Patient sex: M
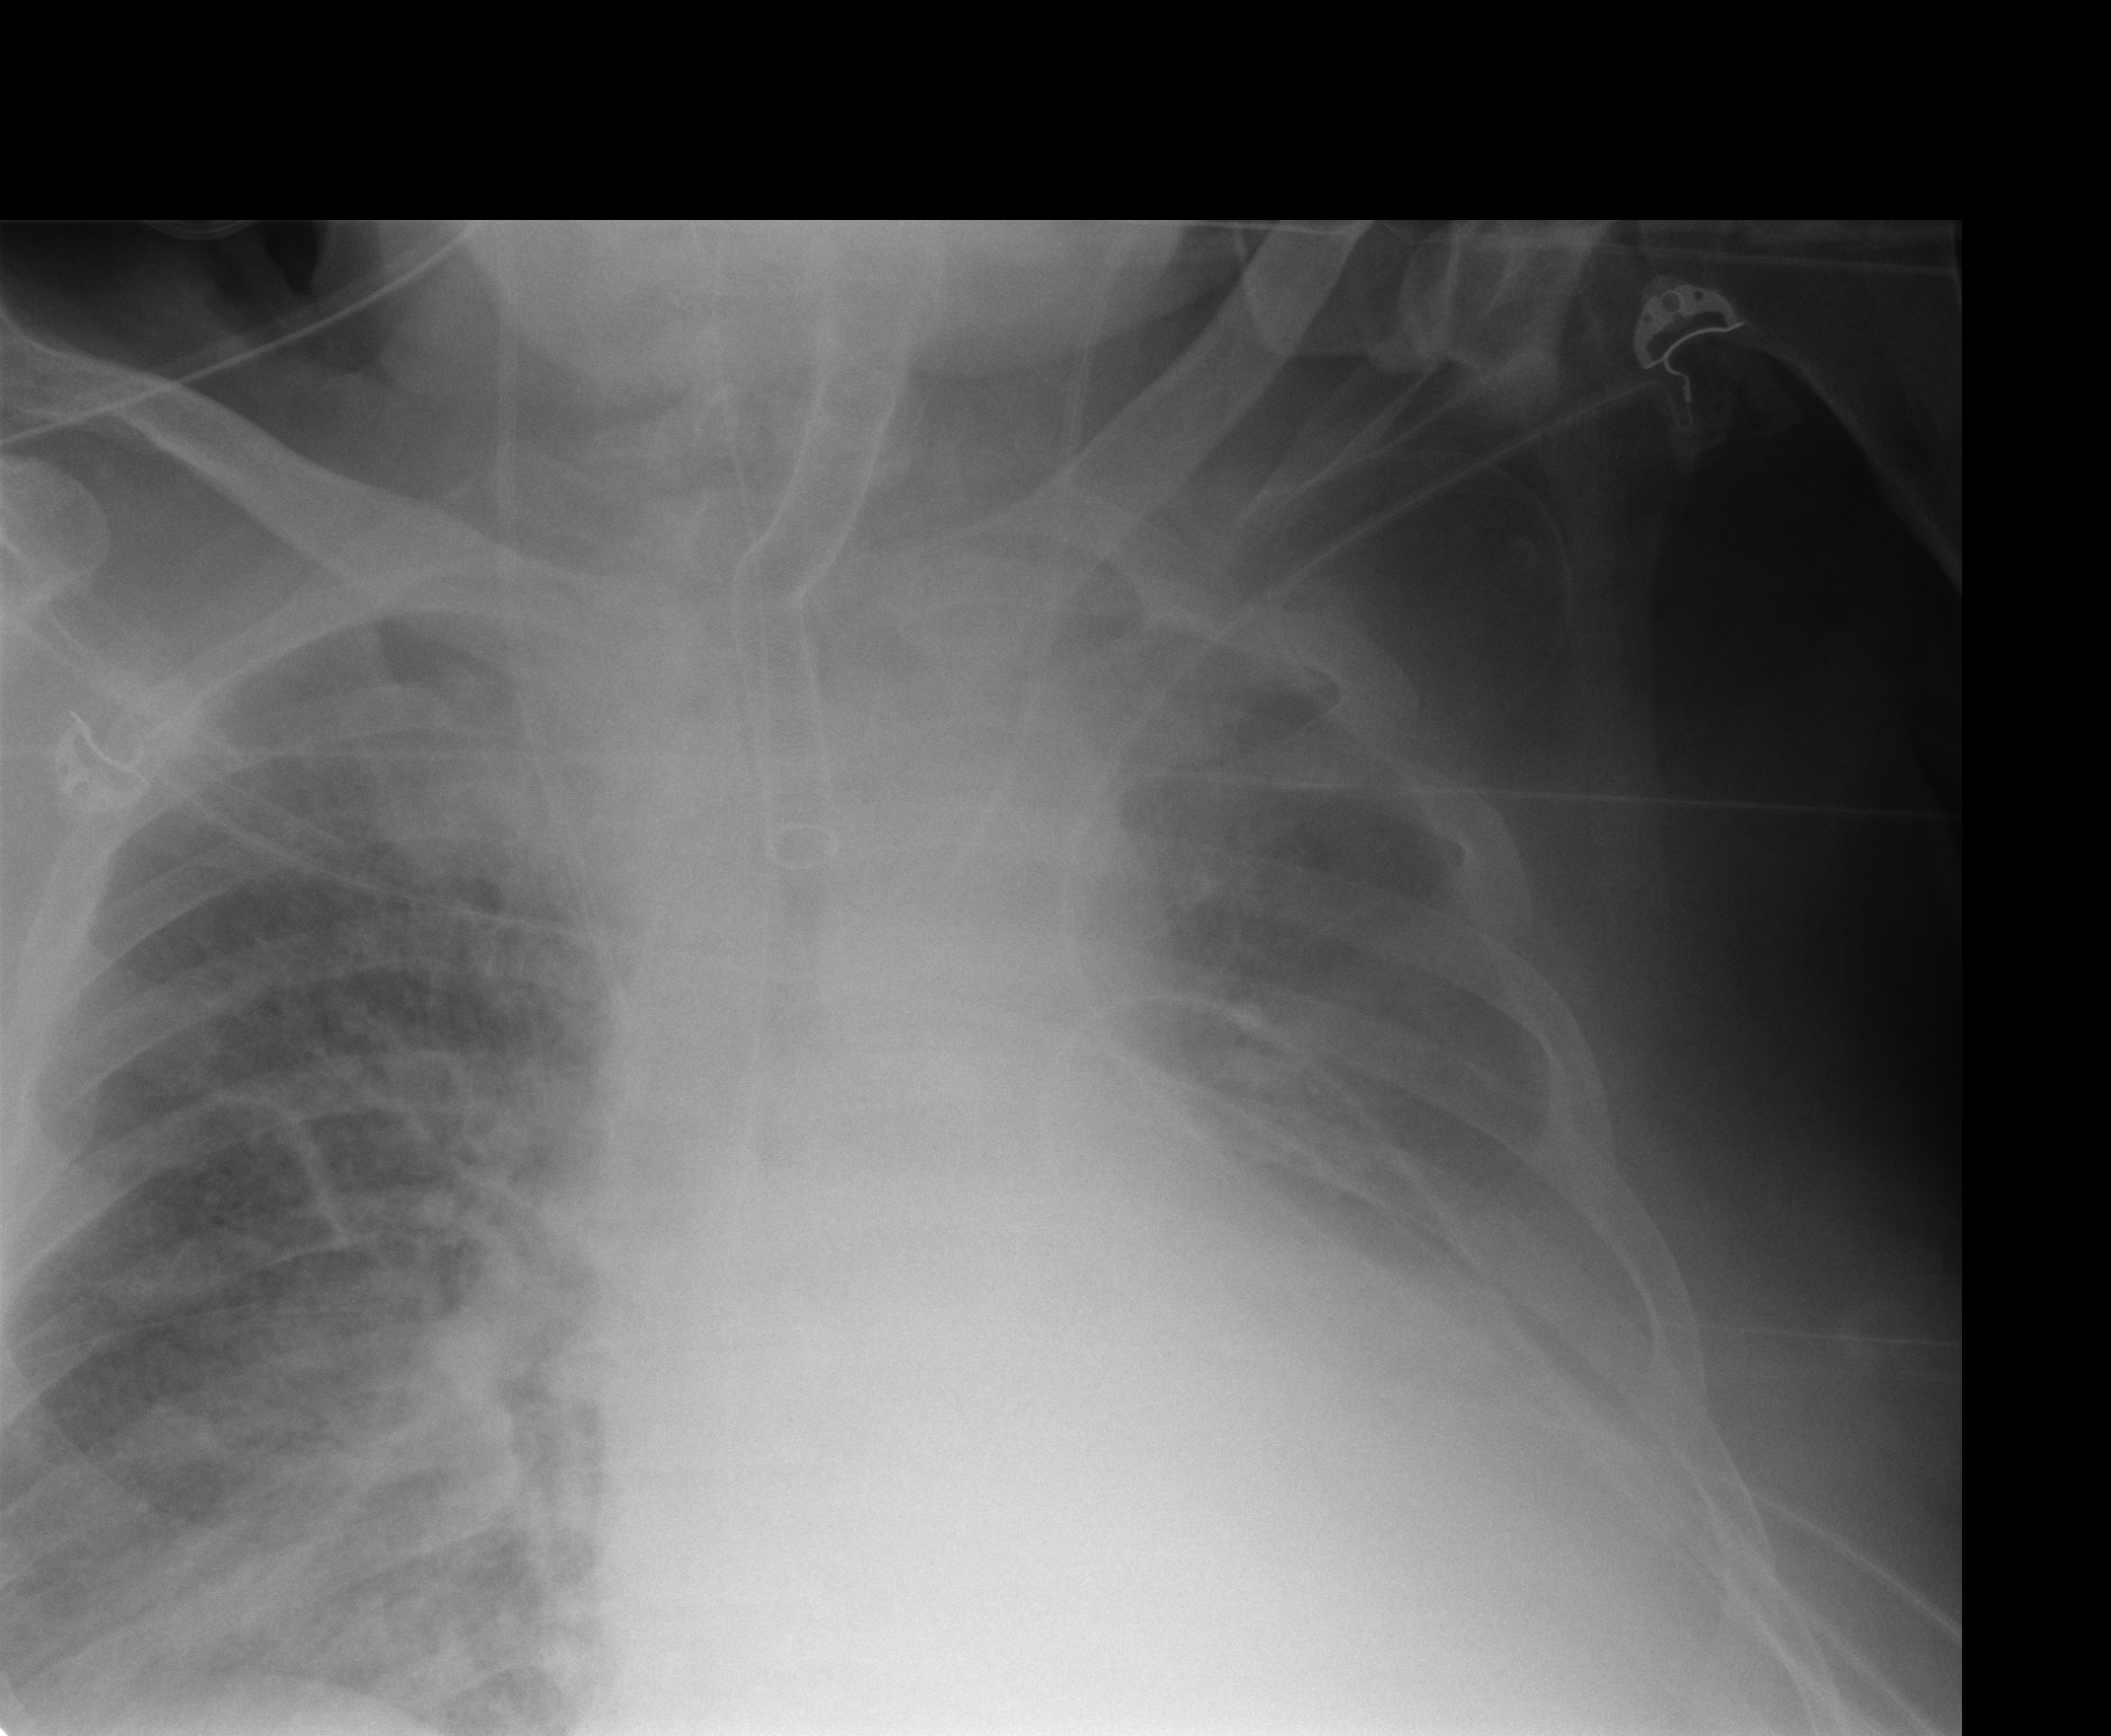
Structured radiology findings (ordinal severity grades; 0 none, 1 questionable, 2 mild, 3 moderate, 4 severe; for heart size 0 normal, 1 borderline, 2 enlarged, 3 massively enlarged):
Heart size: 2
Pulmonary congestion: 3
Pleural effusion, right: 2
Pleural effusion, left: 3
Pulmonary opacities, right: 3
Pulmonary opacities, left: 1
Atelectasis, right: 2
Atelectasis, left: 3